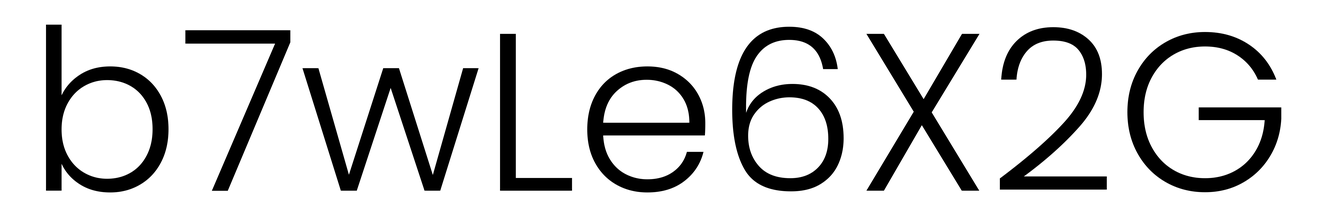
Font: Poppins-Light